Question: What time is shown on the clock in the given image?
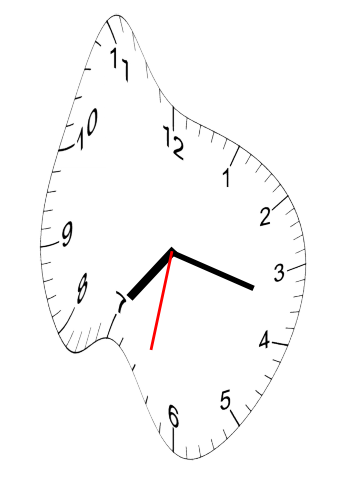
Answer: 07:17:32